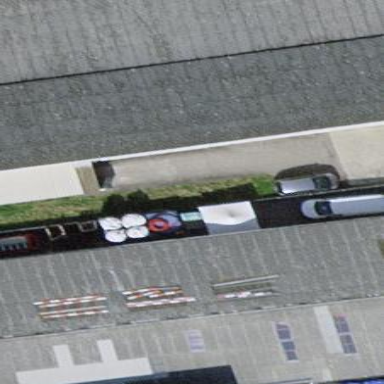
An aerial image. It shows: Industrial building.